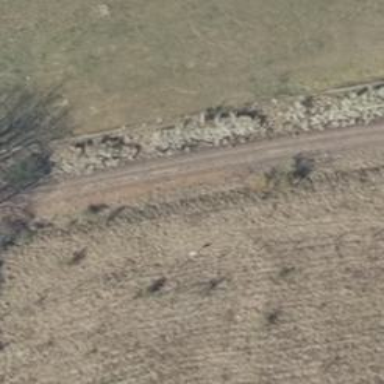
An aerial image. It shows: Disused railway path.